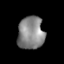
Tissue: lung
Cell type: Epithelial cells
Senescence score: 0.2225
Nuclear area (px): 845
Mean DAPI intensity: 134.972